Question: Snipit of the issue in AS

I can generate other code from proto files, but dart will not play nicely. Any thoughts? Thank you!
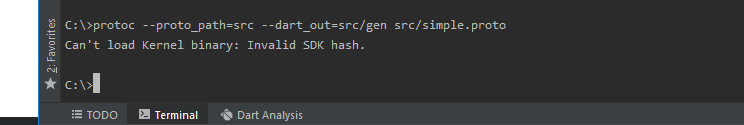
Answer: The problem is happened because the protoc binary is not from your flutter binary cache but using the other older one. It can be from dart pub cache or previous flutter pub cache installed on your system.
For Linux, you need to deactivate all the protoc plugin from your system the activate it again then use the installed protoc path.
Here the steps:
1. Deactivate protoc plugin for dart: $ pub global deactivate protoc_plugin
2. Deactive protoc plugin for flutter: $ flutter pub global deactivate protoc_plugin
3. Activate protoc plugin for flutter, this will install proto plugin to your flutter installed directory: $ flutter pub global activate protoc_plugin
4. For Linux, add pub cache path of your flutter installed directory to your .bashrc. Remember to change /opt/flutter/ to your installed directory: export PATH="$PATH:/opt/flutter/.pub-cache/bin:/opt/flutter/bin"
5. Log out and login again to activate your path.